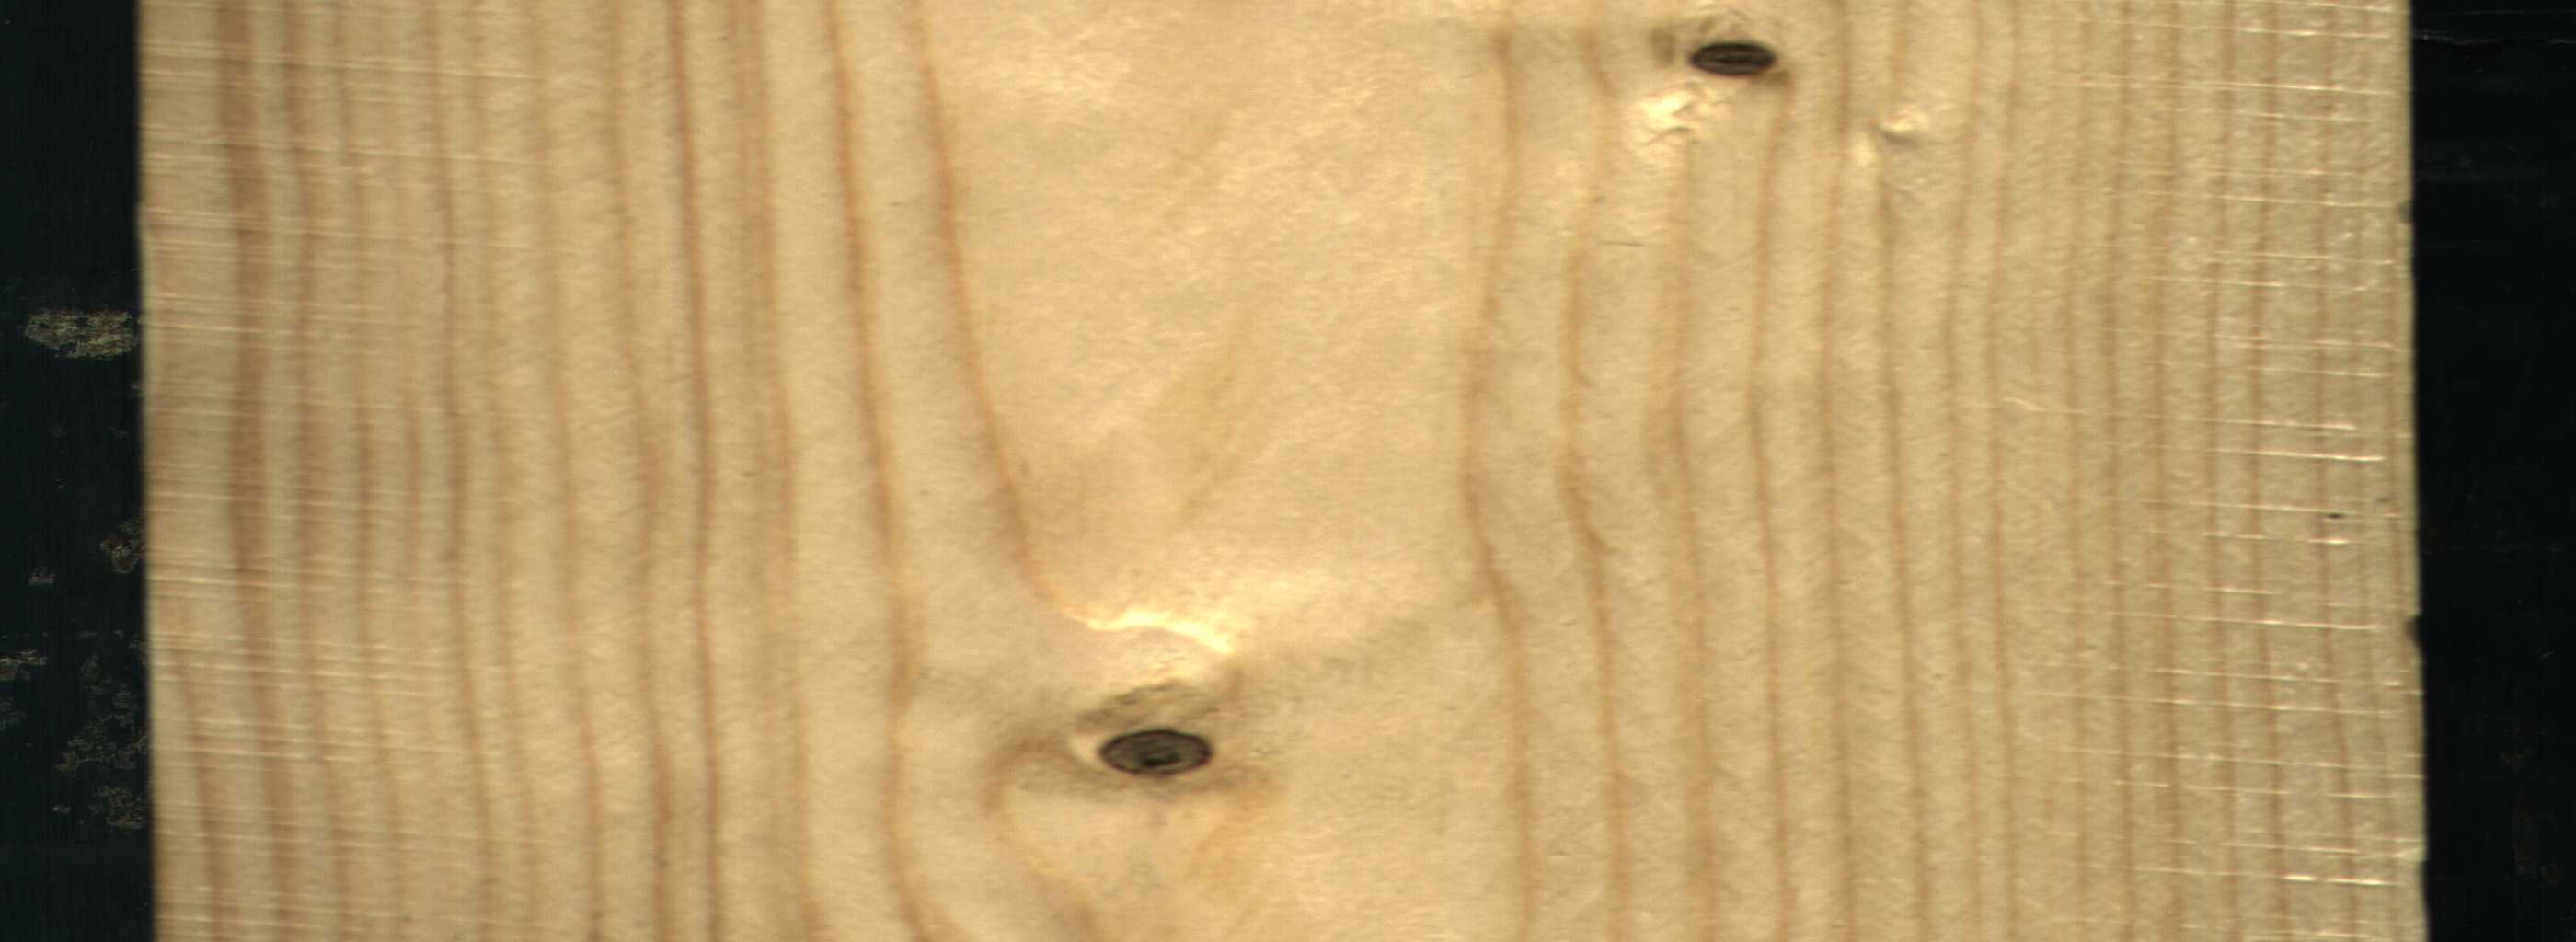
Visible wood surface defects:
Dead_Knot
Dead_Knot